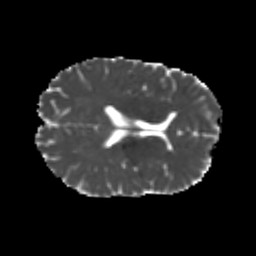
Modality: MD
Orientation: axial
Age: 24
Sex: male
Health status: healthy
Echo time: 0.074 s